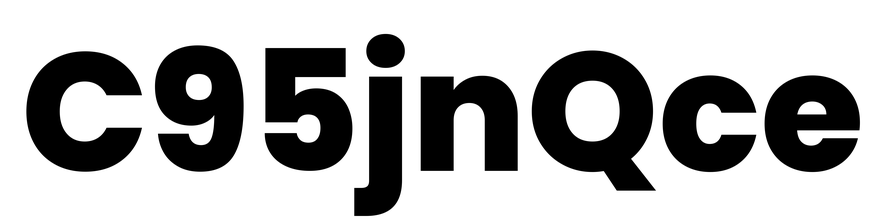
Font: Poppins-ExtraBold